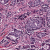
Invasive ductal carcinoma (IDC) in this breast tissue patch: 1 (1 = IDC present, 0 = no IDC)